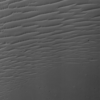
Label: not_dusty